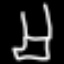
Label: chair